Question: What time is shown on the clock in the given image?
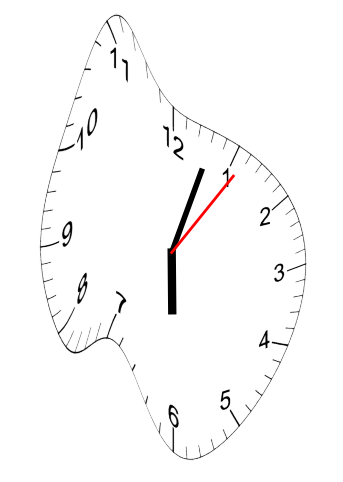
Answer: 06:03:06